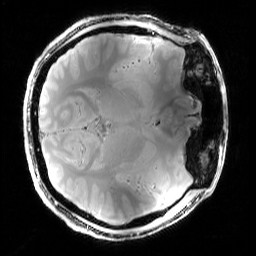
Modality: PDw
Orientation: axial
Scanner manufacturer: siemens
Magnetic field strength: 6.98 T
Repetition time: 1.13 s
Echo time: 0.00374 s